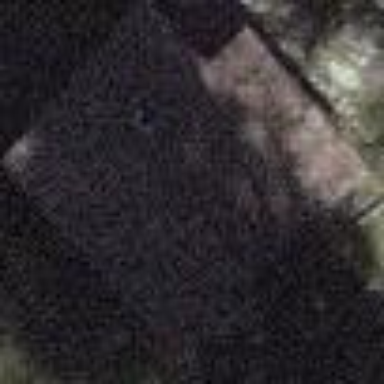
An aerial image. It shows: Cabin.